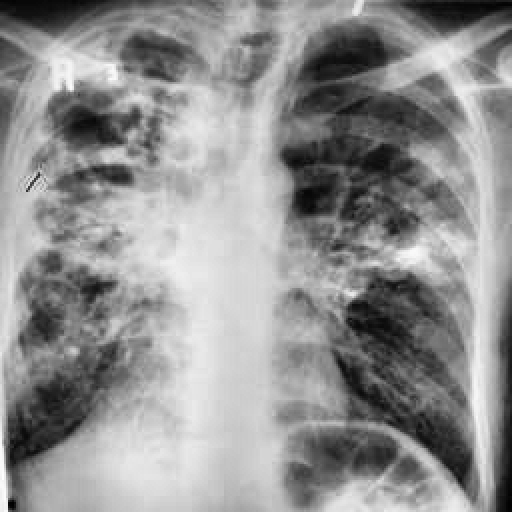
Finding: TUBERCULOSIS